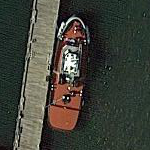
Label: Towing_vessel